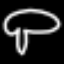
Label: mushroom